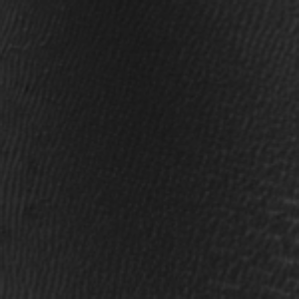
Label: frost